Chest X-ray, PA view. Patient: 62 years old, sex F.
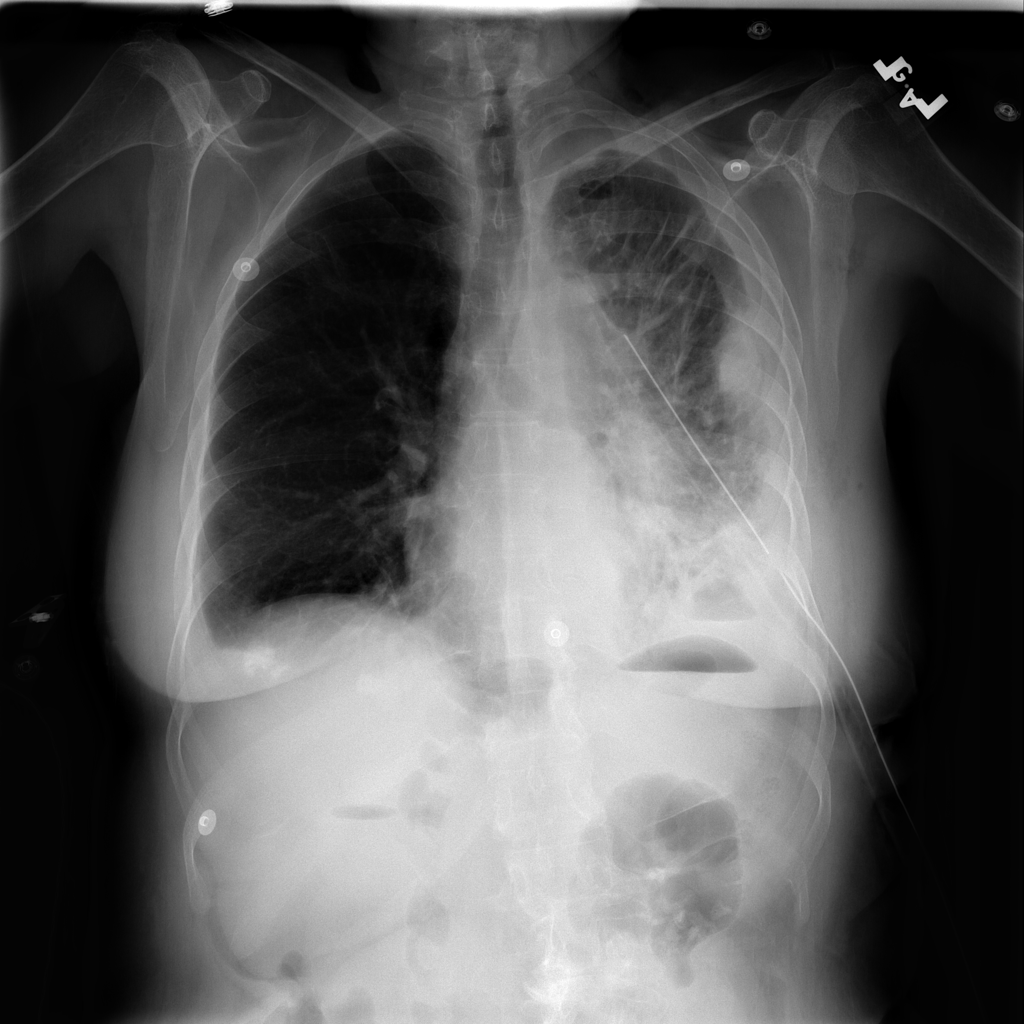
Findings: Infiltration, Mass, Pleural_Thickening